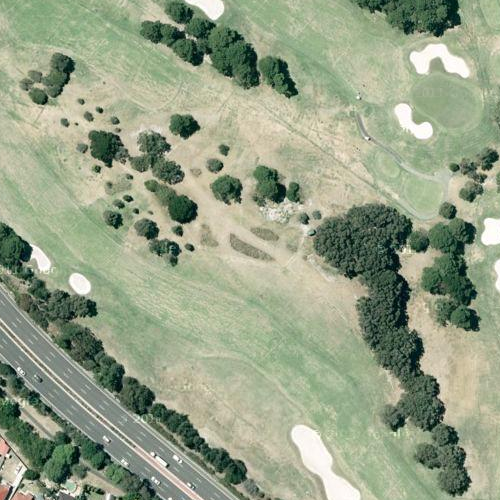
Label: sydney